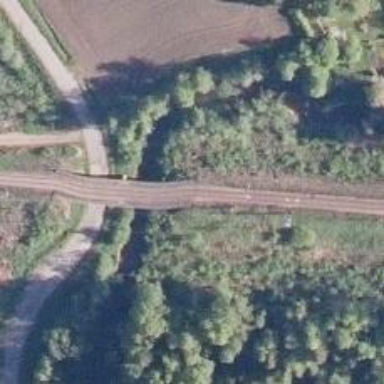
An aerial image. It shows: Bridge used by trains with continuous electrified contact lines.